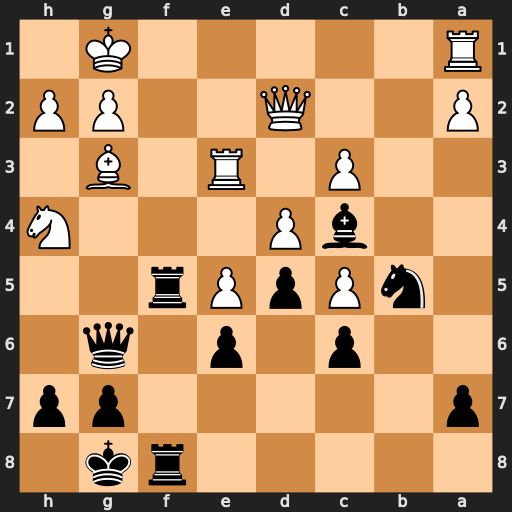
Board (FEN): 5rk1/p5pp/2p1p1q1/1nPpPr2/2bP3N/2P1R1B1/P2Q2PP/R5K1
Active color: b
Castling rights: -
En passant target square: -
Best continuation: Rf1+ Rxf1 Rxf1#